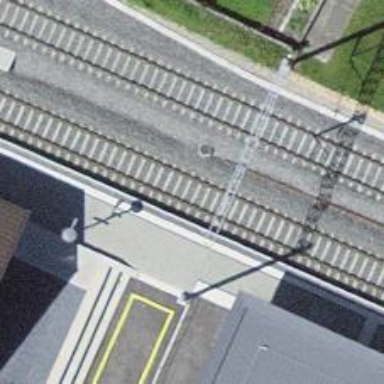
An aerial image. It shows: Railway stop with public transport stop position.